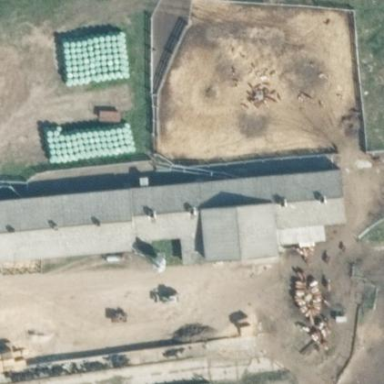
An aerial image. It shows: Farmyard area.